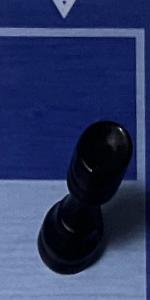
Label: Rook_Black